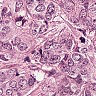
Metastatic tissue present: yes